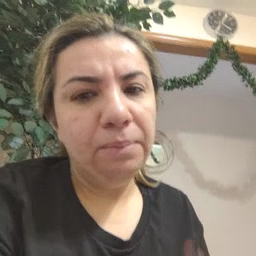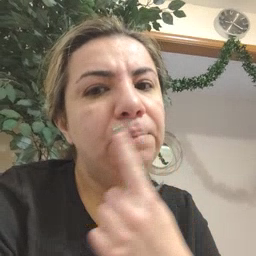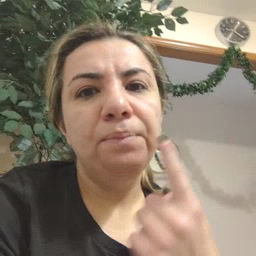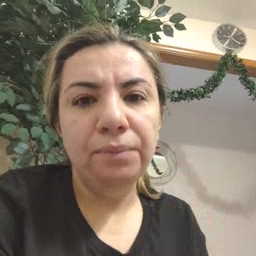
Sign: lips